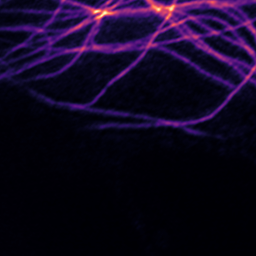
Label: Super-resolution Microtubules image